Question: I am trying to identify which parts of a picture are in focus and which are blurred, something like this:

But HOW to do that? Any ideas on how to mesure this? I've read something about finding the high frequencies but how could it produce a picture like those?
Cheers,
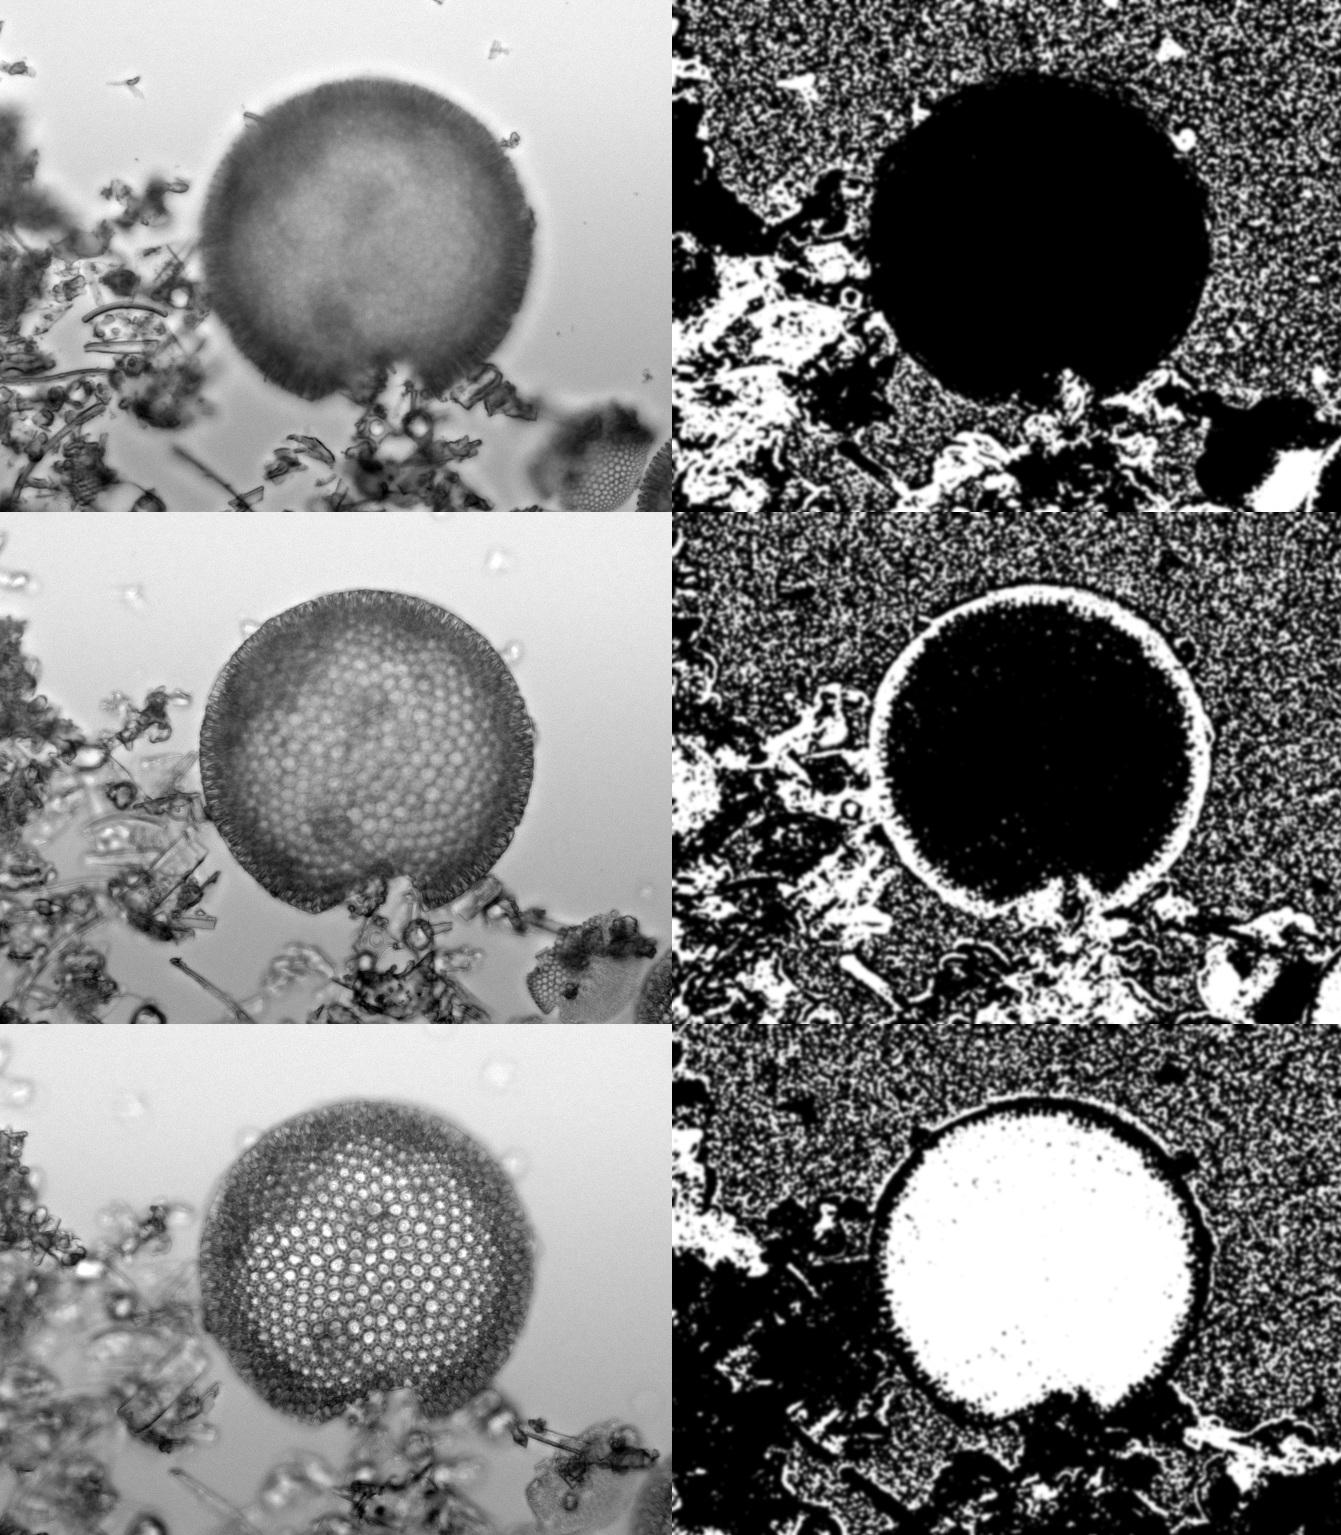
Answer: Any image will be the sharpest at its optimum focus. Take advantage of that - run the Sobel operator or the Laplace operator, any kind of difference(derivative) filter. Sum the results pixel by pixel, the image with the highest sum is the best focused one.
Edit:
There will be additional constraints depending on how much additional information you have, e.g. multiple samples, similarity of objects in the image, etc.